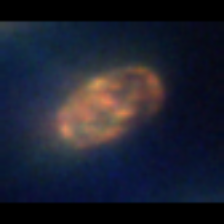
Taxon: Thalassiosira
Group: Diatoms